Aerial crown-view tile of a tropical tree (Barro Colorado Island, Panama), acquired 20250124:
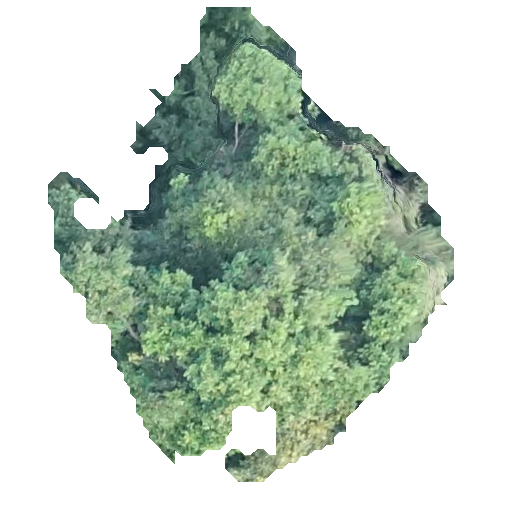
Species: Hieronyma alchorneoides
GBIF accepted scientific name: Hieronyma alchorneoides
Crown area: 160.94 m²